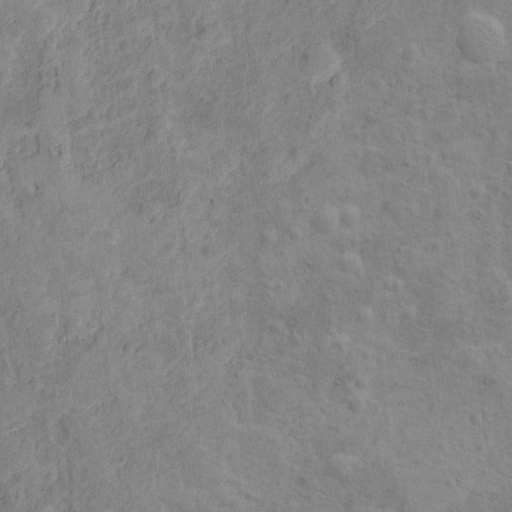
Classes present: Background